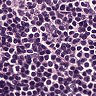
Metastatic tissue present: no